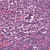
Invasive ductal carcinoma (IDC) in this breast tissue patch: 1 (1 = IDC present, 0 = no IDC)